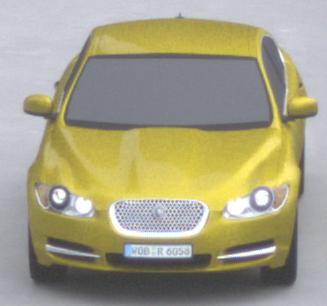
Make: Jaguar
Model: XF 3.0 V6
Detailed model: XF (X250) Limousine
Model produced from: 2010/02
Model produced until: 2010/10
Doors: 4
Color: yellow
Road condition: dry road
Daytime: morning or afternoon
Contrast: low contrast